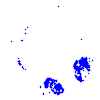
Particle: pion